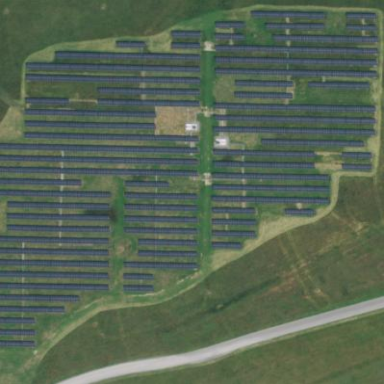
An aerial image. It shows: Solar power plant using photovoltaic technology.